The plot is a Morlet-wavelet scalogram of a rotor-rig vibration measurement. Based on the visible evidence, which rotor condition applies: normal, misalignment, unbalance, looseness?
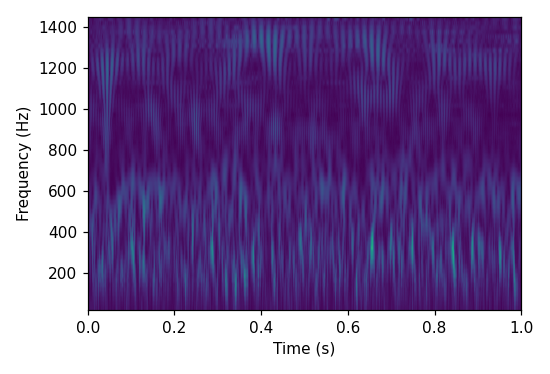
Answer: normal